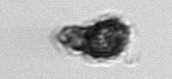
Label: Syracosphaera_pulchra